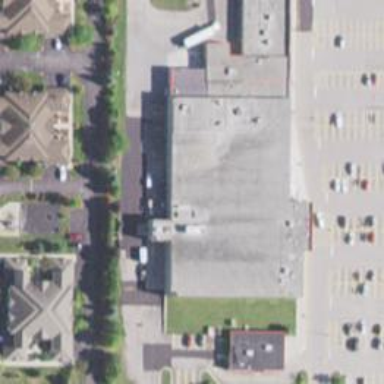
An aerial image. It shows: Supermarket.